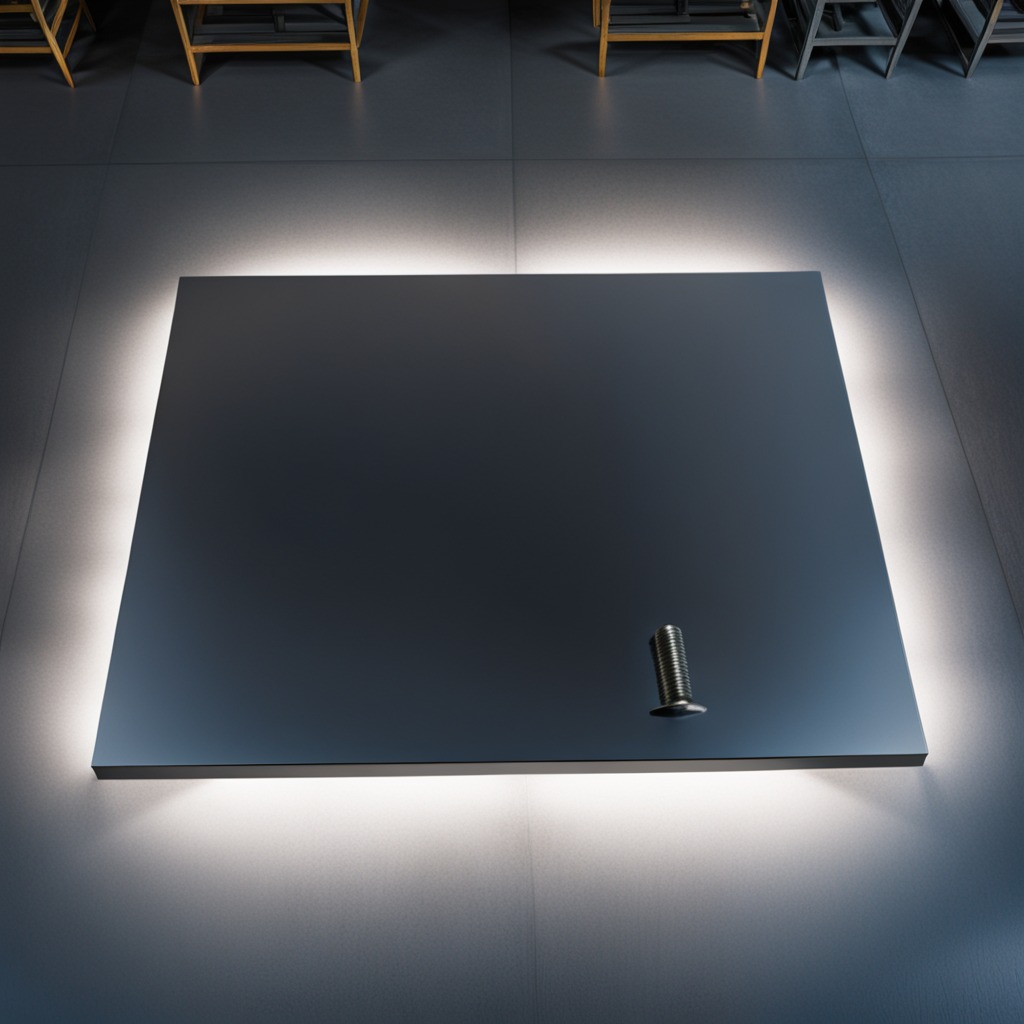
A metal screw lies on the tabletop in the evening.